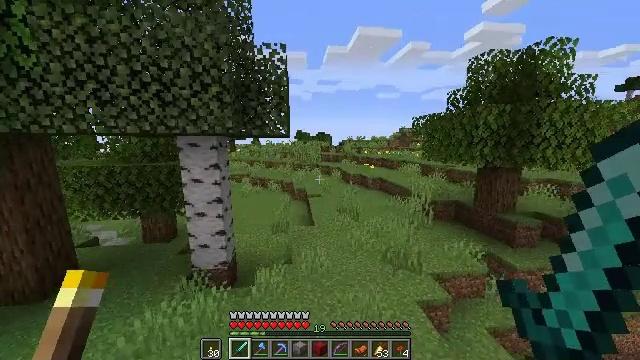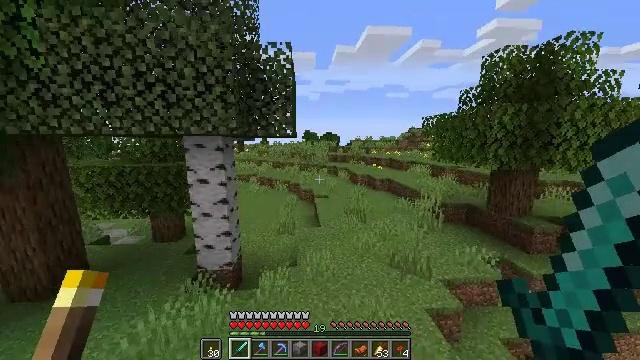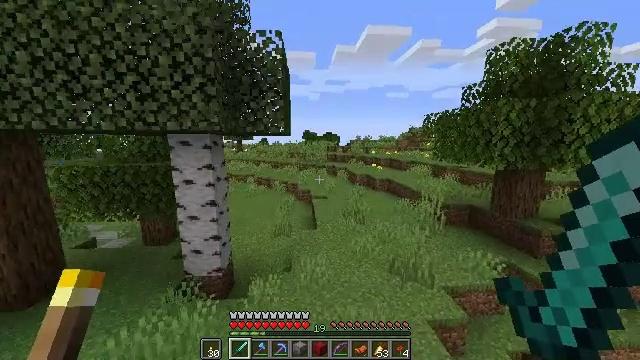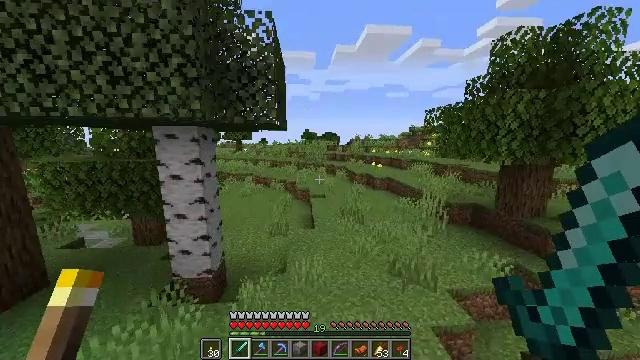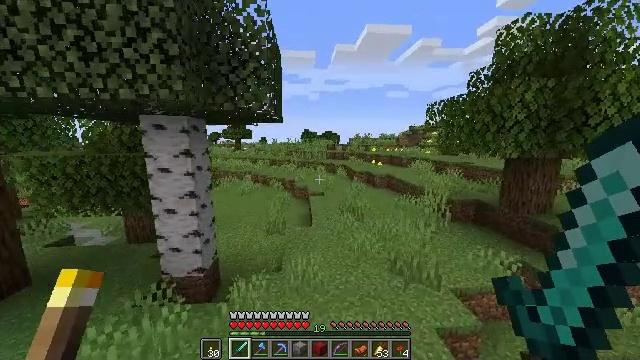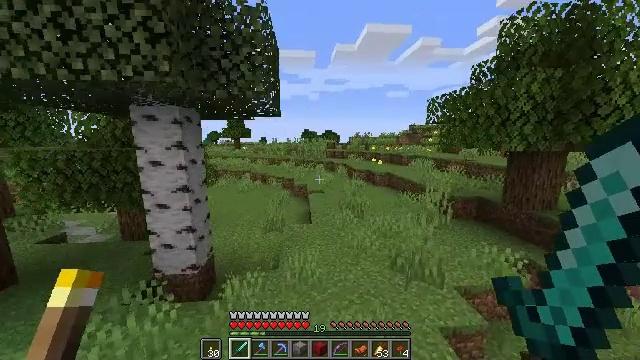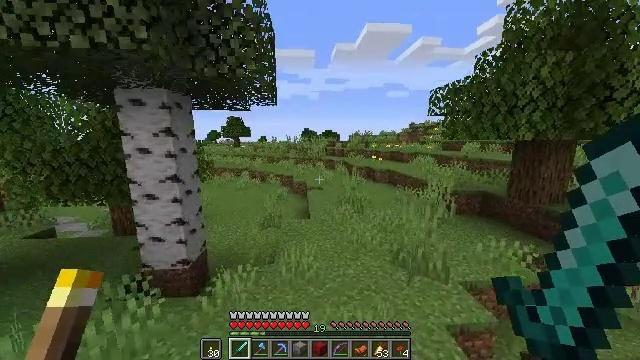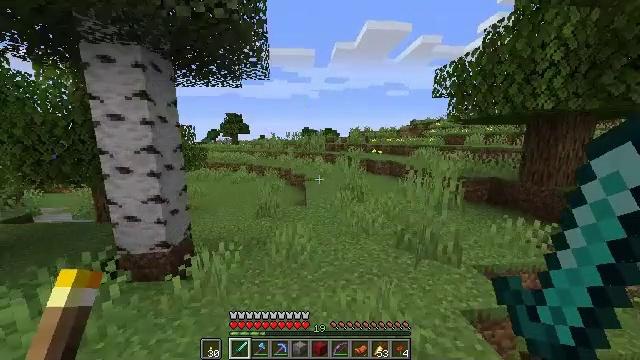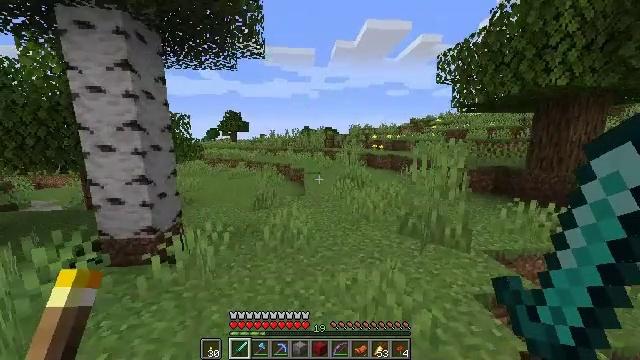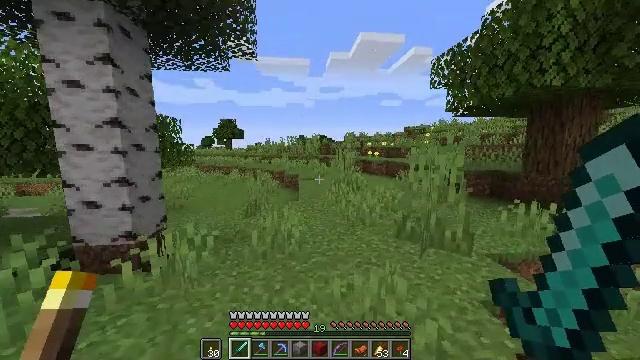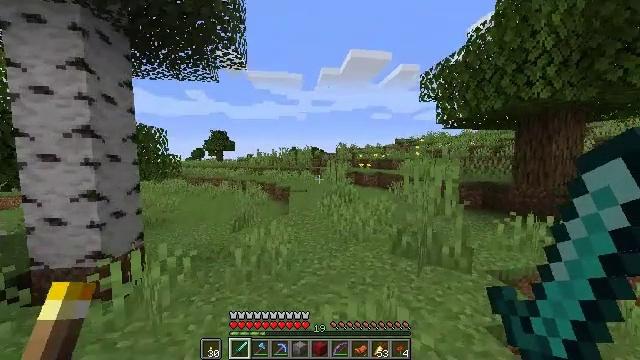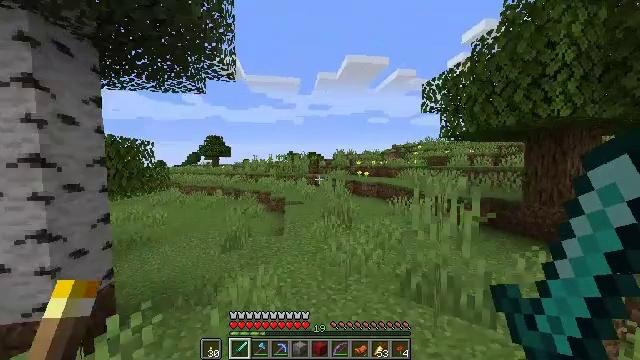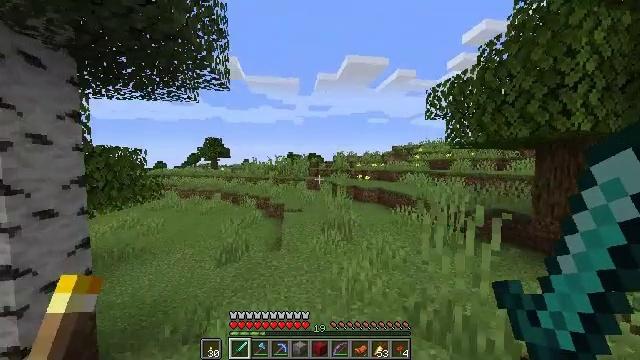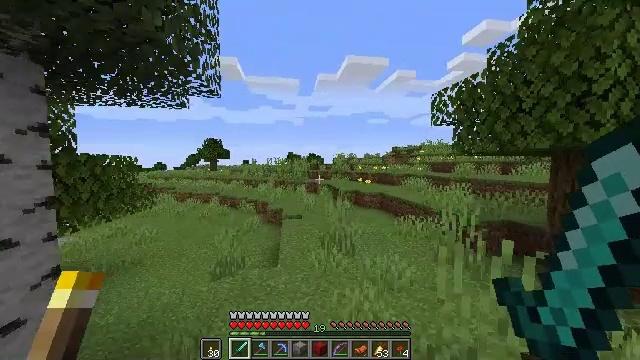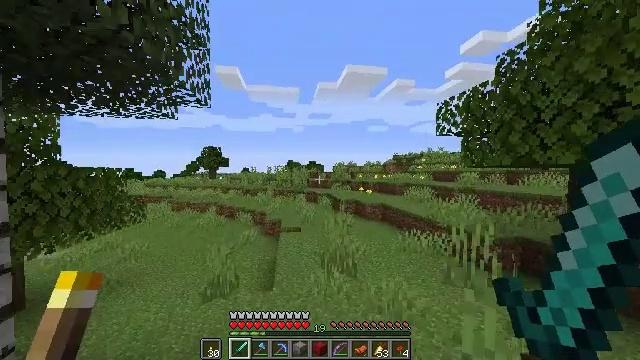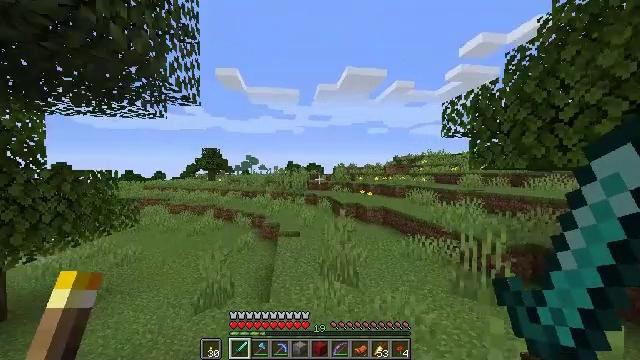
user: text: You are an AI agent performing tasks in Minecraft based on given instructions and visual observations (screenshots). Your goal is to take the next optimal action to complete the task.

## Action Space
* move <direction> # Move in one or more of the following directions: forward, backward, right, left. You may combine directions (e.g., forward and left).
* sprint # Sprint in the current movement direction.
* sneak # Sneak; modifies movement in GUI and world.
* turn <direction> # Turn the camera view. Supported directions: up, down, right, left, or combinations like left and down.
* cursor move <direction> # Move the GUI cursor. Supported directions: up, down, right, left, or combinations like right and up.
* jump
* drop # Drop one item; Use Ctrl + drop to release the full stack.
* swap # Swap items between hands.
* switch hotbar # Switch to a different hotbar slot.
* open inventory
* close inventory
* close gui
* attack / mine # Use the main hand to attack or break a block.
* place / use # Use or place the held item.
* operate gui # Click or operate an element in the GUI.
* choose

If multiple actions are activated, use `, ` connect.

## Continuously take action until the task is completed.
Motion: motion action
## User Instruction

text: Trim the tree by mining oak leaves.
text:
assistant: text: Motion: move forward, sprint, turn left, jump
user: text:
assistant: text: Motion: move forward, sprint, jump
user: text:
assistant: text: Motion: move forward, sprint, jump
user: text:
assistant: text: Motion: move forward, sprint, jump
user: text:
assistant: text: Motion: move forward, sprint, jump
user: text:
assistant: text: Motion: move forward, sprint, jump
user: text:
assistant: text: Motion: move forward, sprint, jump
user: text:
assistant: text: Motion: move forward, sprint, jump
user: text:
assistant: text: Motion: move forward, sprint, turn right and up, jump
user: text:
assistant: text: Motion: move forward, sprint, turn right and up, jump
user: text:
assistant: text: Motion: move forward, sprint, jump
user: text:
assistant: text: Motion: move forward, sprint, jump
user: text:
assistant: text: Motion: move forward, sprint, jump
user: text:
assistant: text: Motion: move forward, sprint, turn up, jump
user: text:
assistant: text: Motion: move forward, sprint, jump
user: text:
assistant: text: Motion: move forward, sprint, jump
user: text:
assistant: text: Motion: move forward, sprint, jump
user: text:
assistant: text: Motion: move forward, sprint, jump
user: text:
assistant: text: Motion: move forward, sprint, jump
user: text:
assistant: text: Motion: move forward, sprint, jump
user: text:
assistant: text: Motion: move forward, sprint, jump
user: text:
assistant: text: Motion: move forward, sprint, jump
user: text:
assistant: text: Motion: move forward, sprint, turn left, jump
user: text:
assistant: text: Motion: move forward, sprint, turn left and down, jump
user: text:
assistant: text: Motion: move forward, sprint, turn left, jump
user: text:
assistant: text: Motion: move forward, sprint, turn left and down, jump
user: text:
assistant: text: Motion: move forward, sprint, turn left and down, jump
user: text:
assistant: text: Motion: move forward, sprint, turn left, jump
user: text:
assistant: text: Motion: move forward, sprint, jump
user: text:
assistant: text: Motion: move forward, sprint, jump